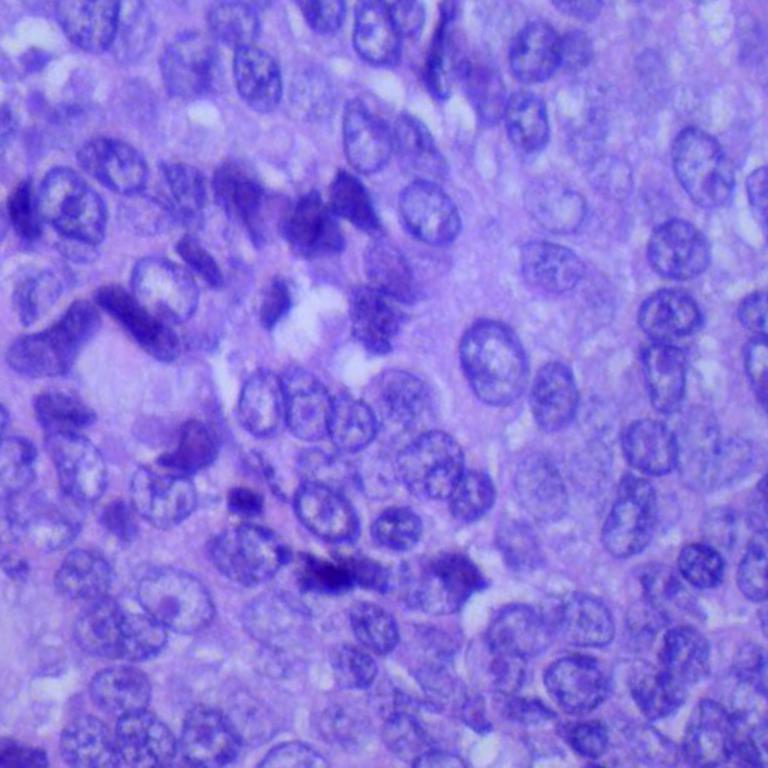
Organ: lung
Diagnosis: squamous carcinomas